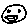
Label: smiley face